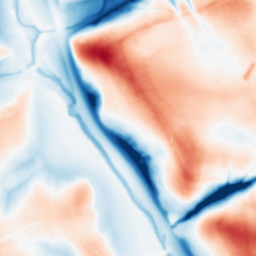
Category: multiscale
Decomposition family: dog
Decomposition parameters: sigma_low: 1
sigma_high: 20
Upsampling method: quadratic
Upsampling parameters: scale: 4
Upsampling scale: 4